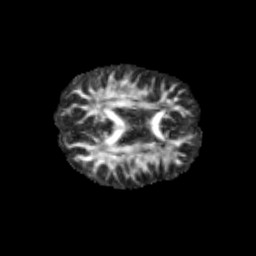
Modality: FA
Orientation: axial
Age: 11
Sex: male
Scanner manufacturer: siemens
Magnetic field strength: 3 T
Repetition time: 3.8 s
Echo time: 0.07 s